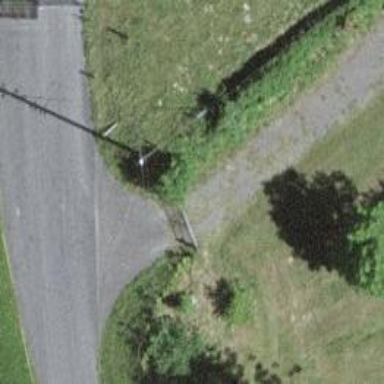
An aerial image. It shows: Minor power line.